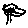
Label: tree